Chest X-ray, AP view. Patient: 64 years old, sex M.
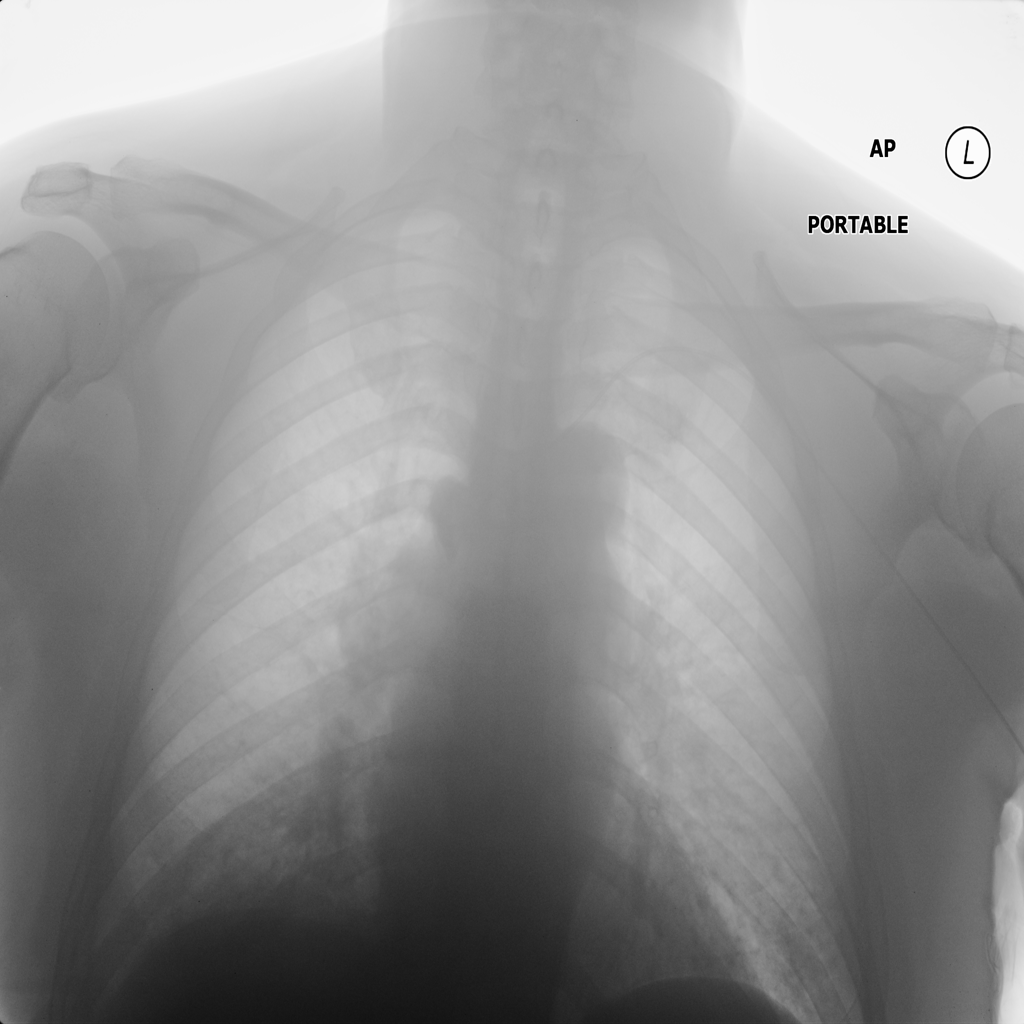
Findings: No Finding